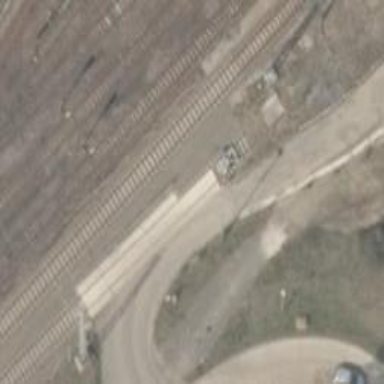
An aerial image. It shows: Abandoned railway yard is depicted.